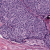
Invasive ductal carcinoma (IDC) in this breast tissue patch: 1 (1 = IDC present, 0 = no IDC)